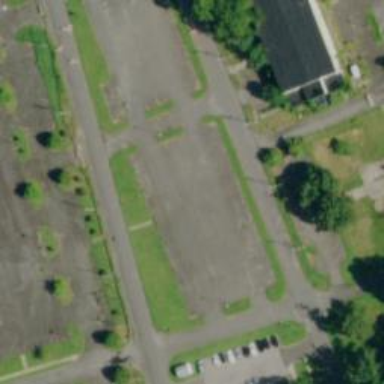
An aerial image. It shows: Parking area with surface.